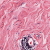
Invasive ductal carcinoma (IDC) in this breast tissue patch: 0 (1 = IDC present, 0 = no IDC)